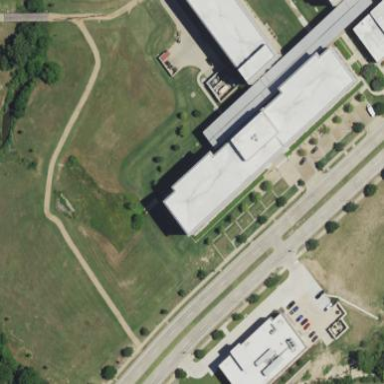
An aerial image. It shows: University building.